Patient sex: M
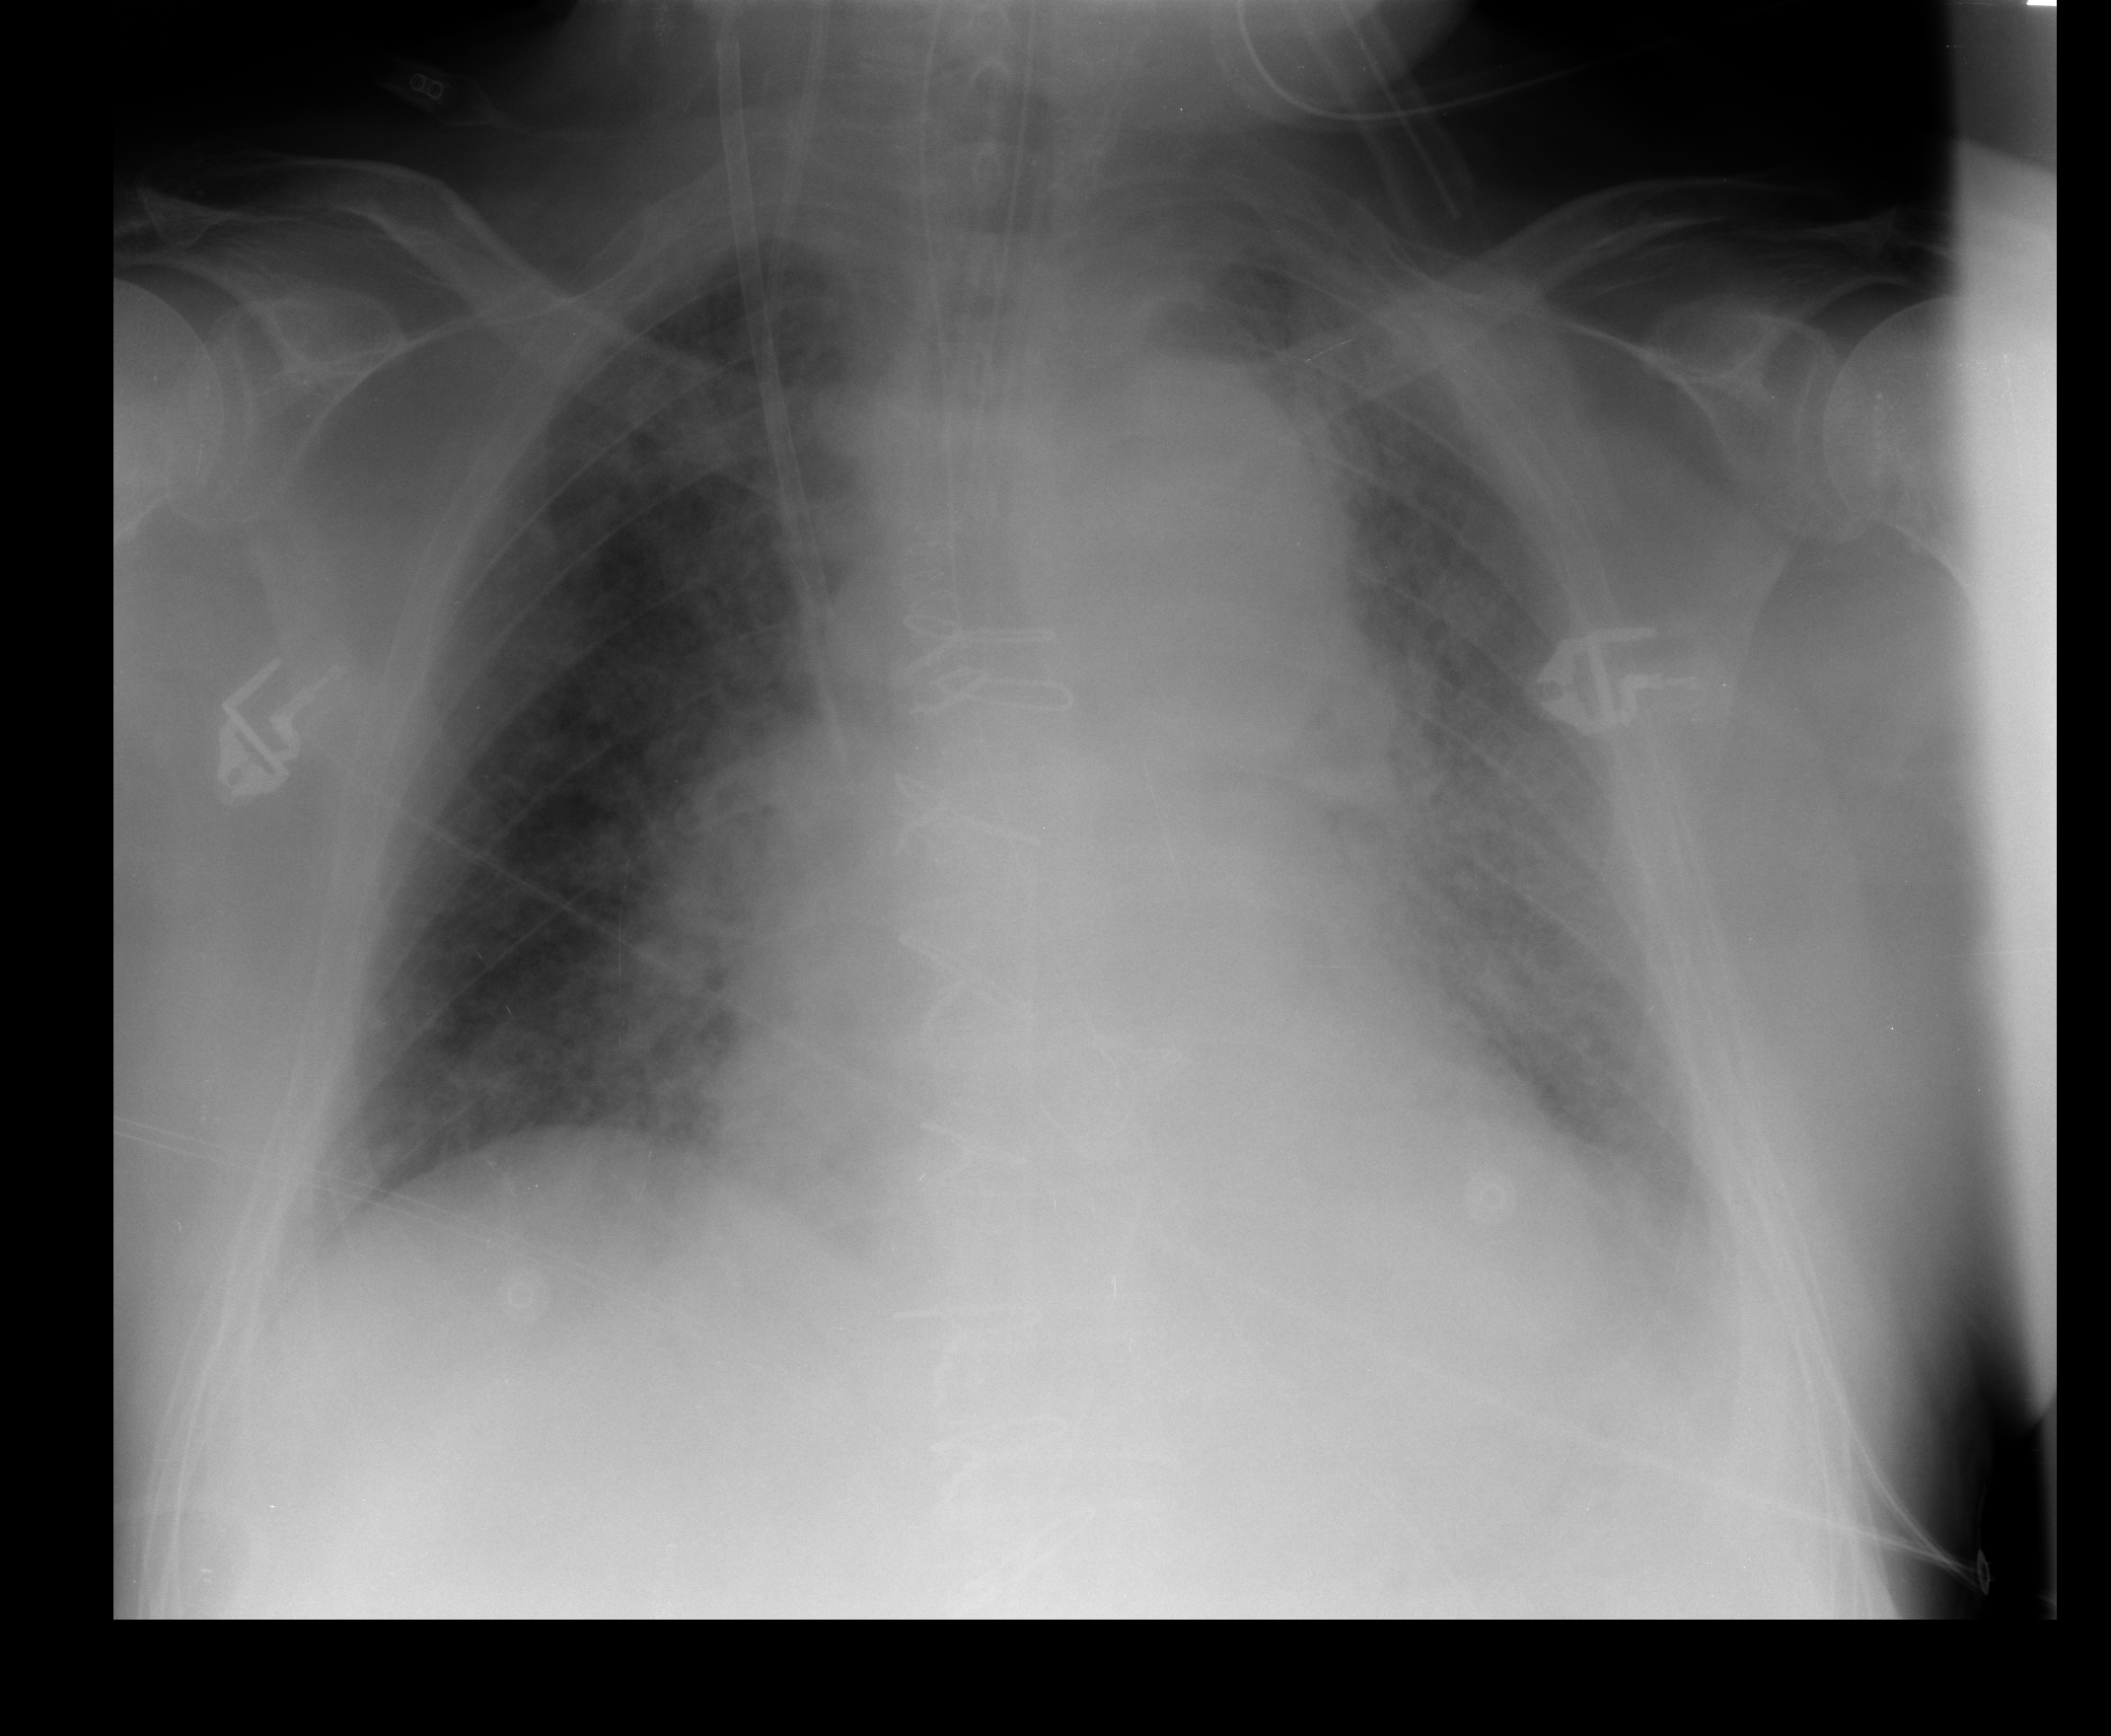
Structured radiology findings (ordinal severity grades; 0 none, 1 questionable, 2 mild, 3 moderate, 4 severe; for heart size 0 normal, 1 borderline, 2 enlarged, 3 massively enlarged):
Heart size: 2
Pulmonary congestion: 4
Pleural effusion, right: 0
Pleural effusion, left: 1
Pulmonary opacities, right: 2
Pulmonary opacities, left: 2
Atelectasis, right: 2
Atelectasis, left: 1